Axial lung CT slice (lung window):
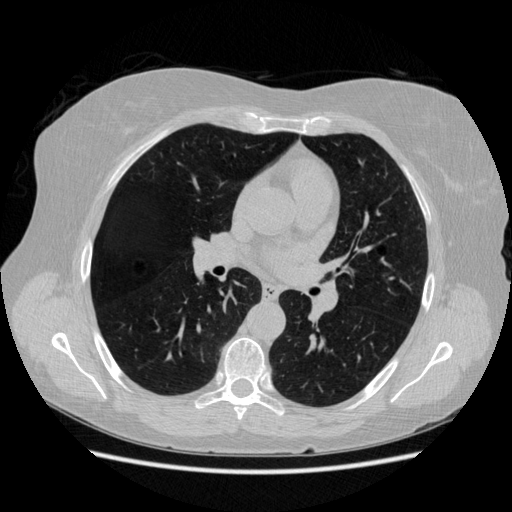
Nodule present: no